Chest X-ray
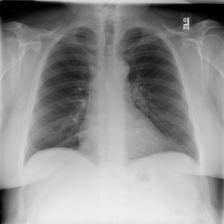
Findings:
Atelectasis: negative
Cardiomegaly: negative
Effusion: negative
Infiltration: negative
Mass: negative
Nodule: negative
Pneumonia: negative
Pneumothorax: negative
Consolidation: negative
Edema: negative
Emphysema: negative
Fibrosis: negative
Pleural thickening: negative
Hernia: negative